The image is the raw time-domain waveform of a rolling-element bearing's vibration signal. Based on the visible evidence, which condition applies: normal, inner_race, outer_race, ball?
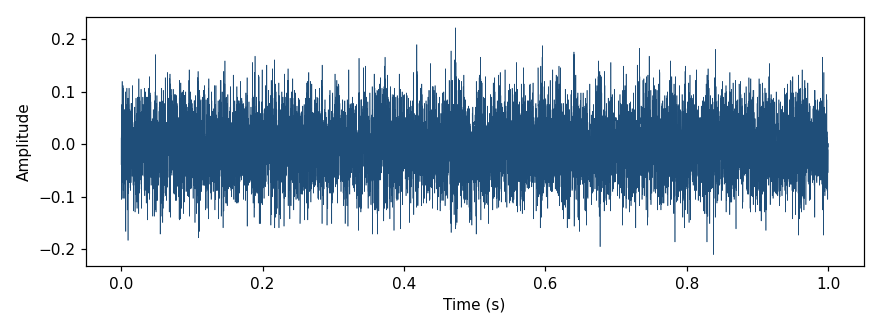
Answer: normal